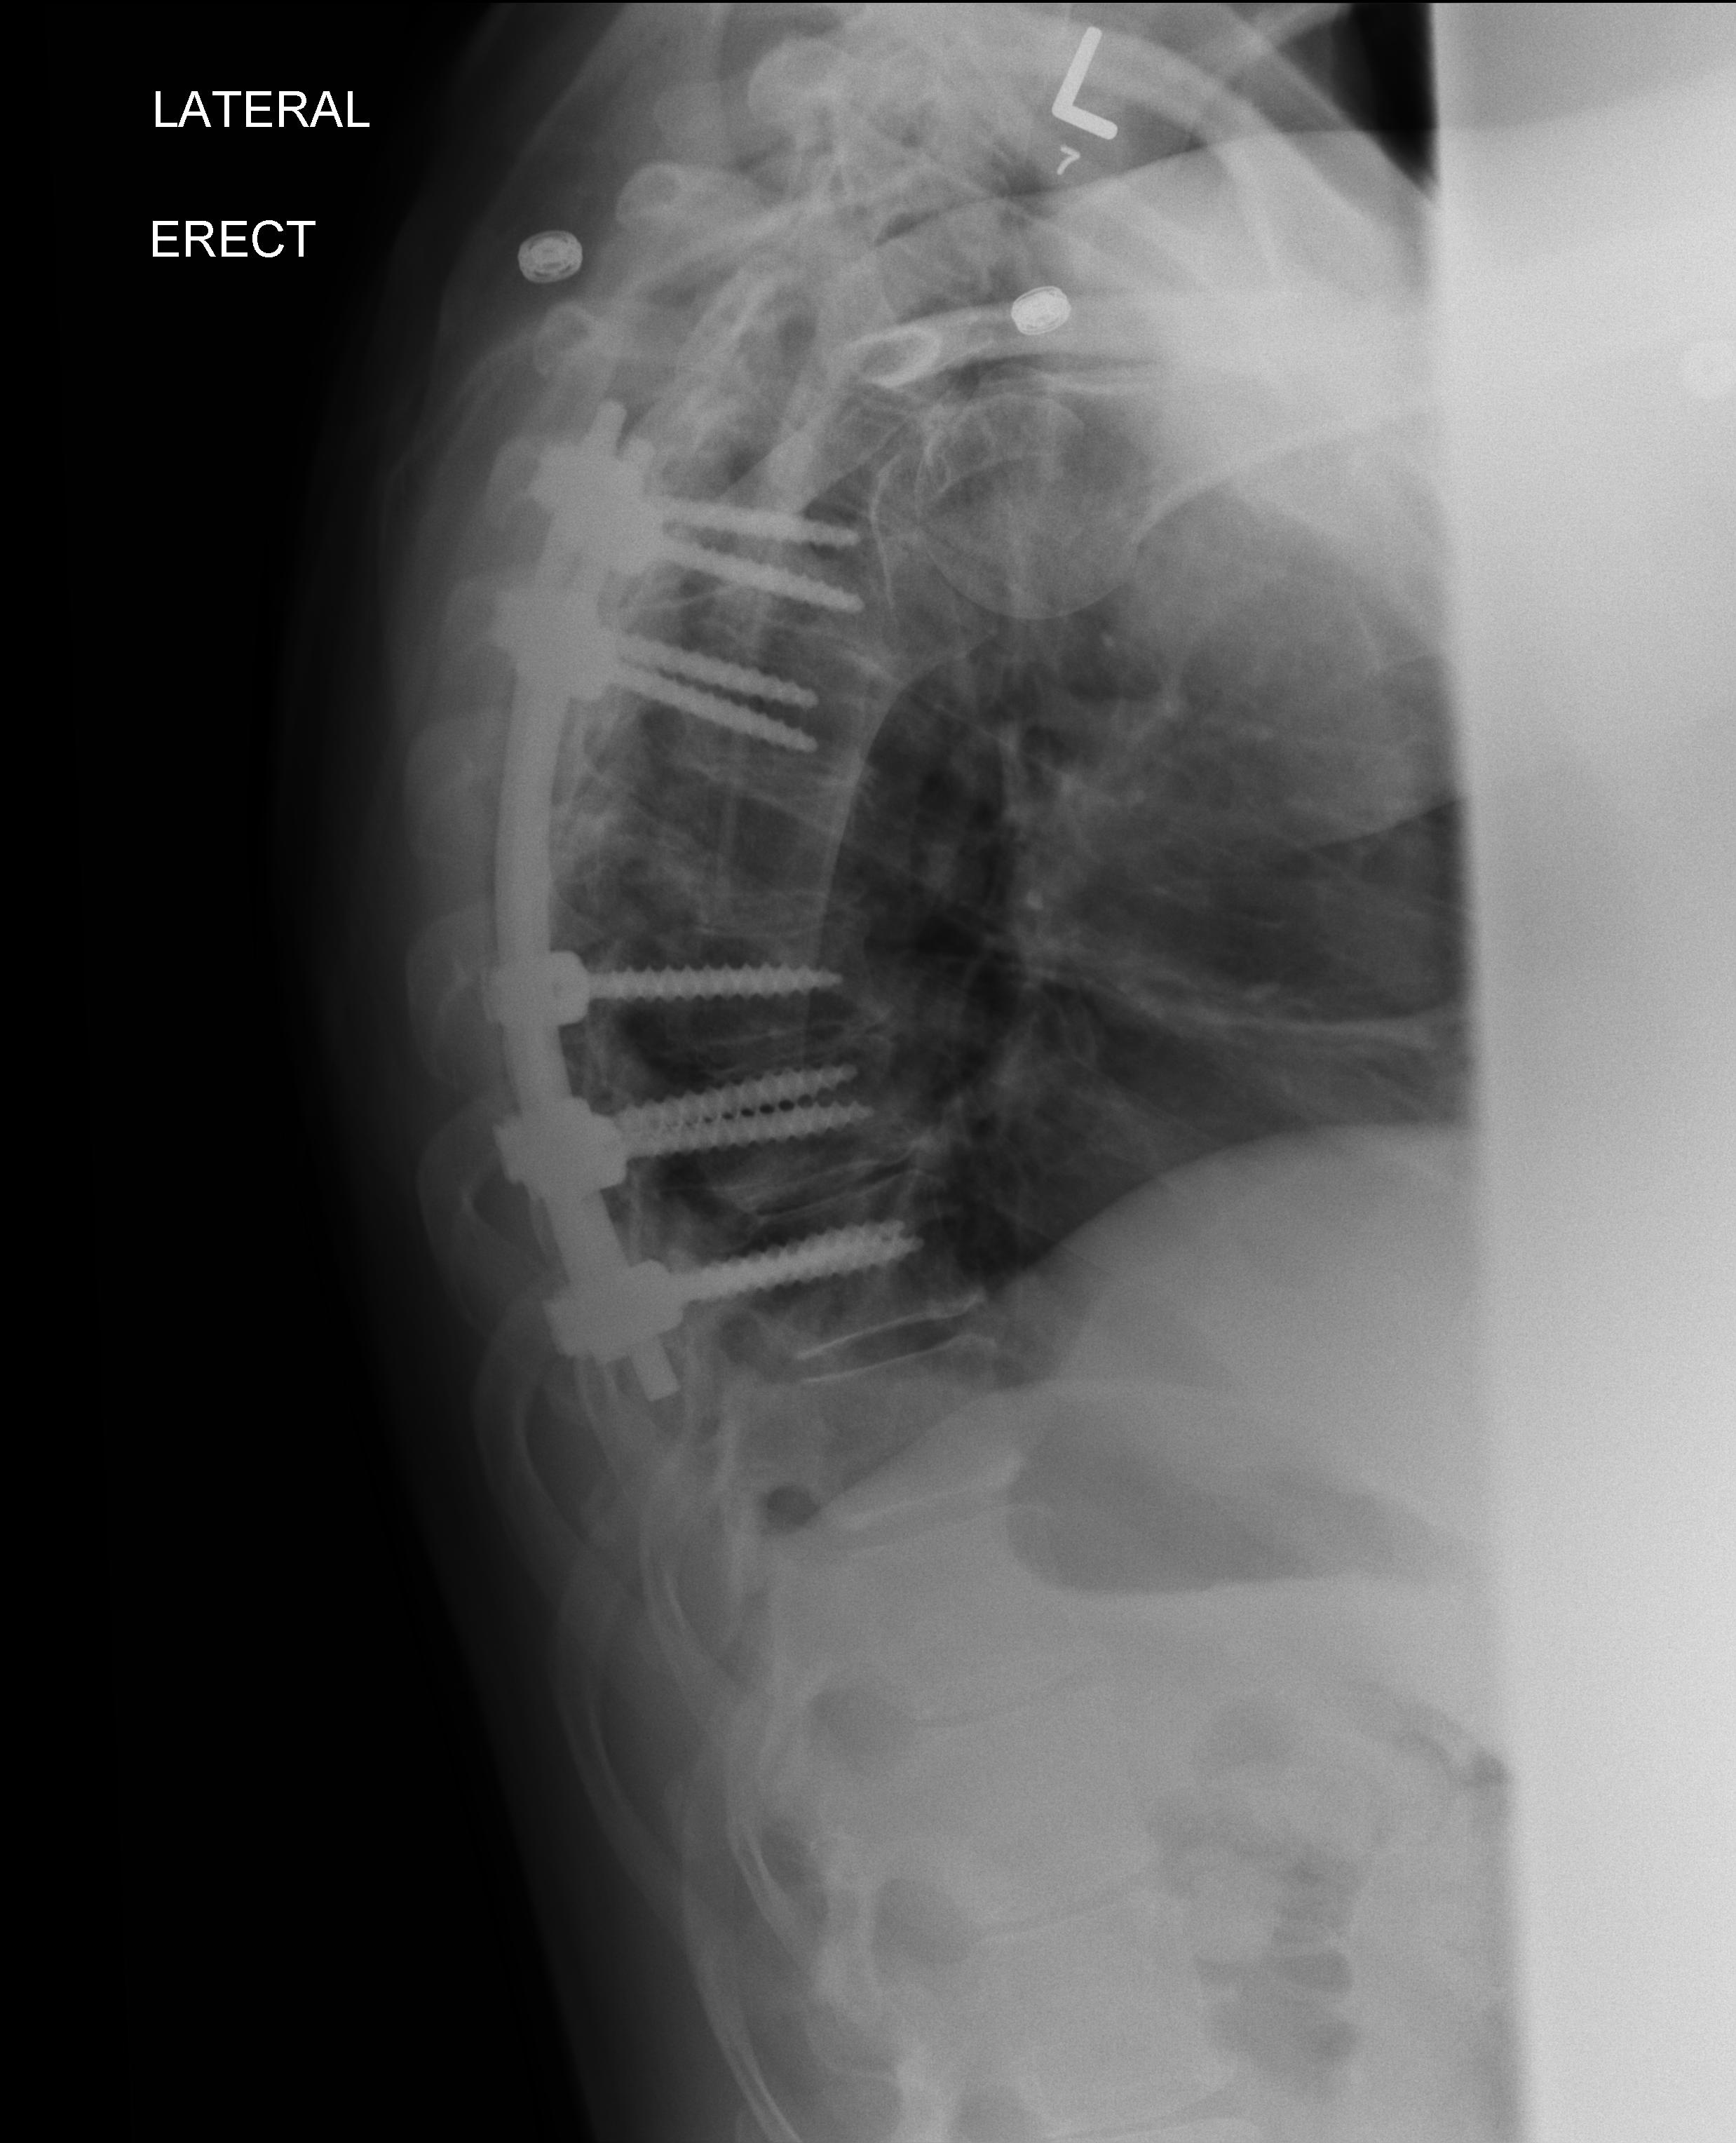
View: LATERAL
Implant manufacturer: Depuy expedium (Synthes)